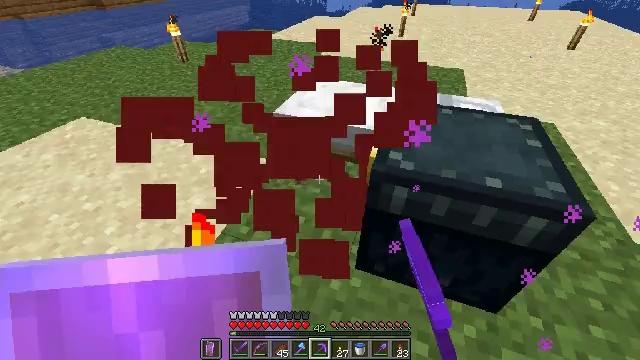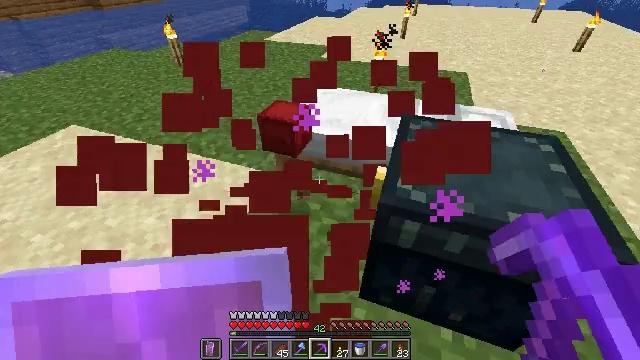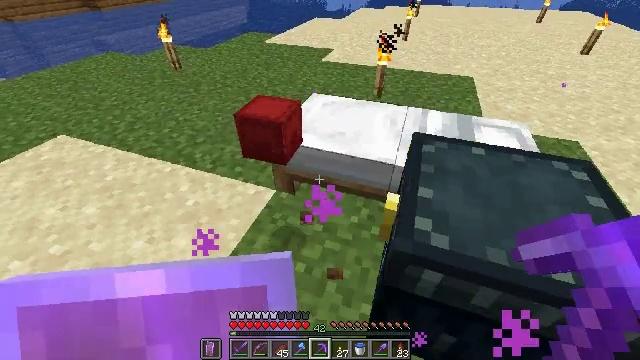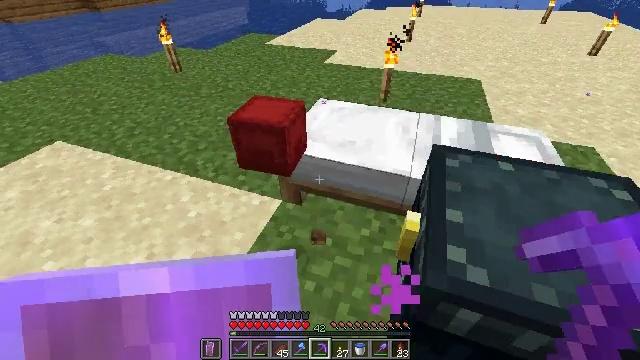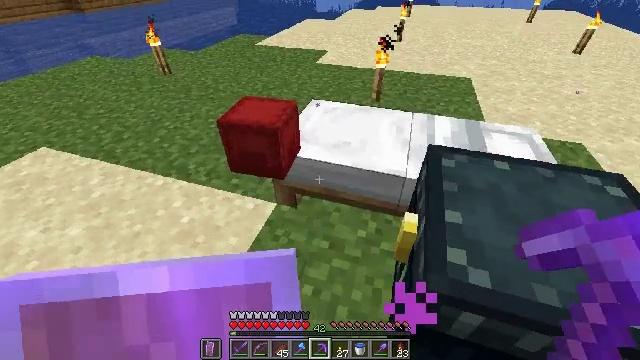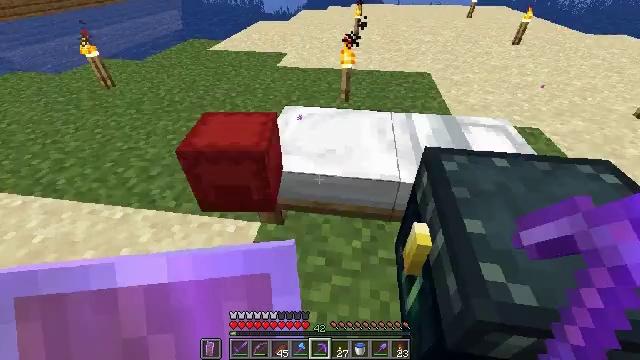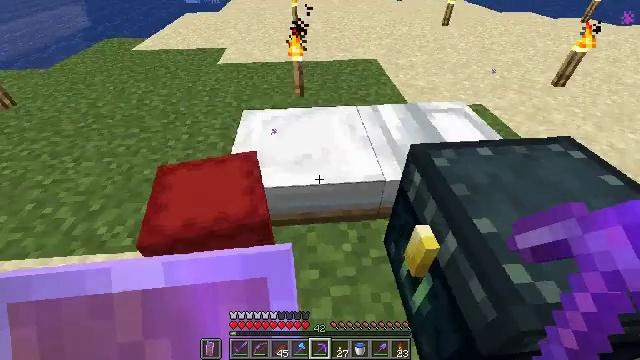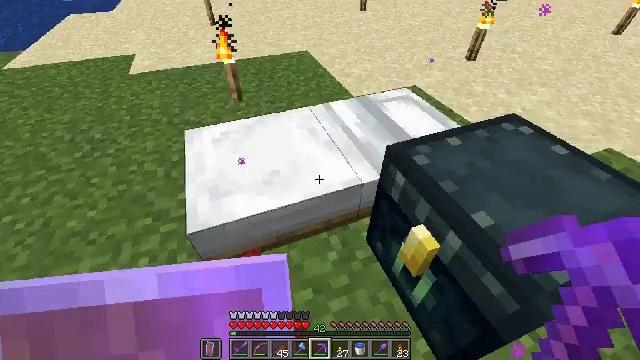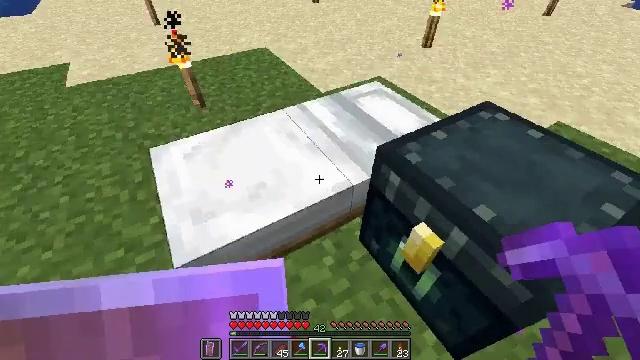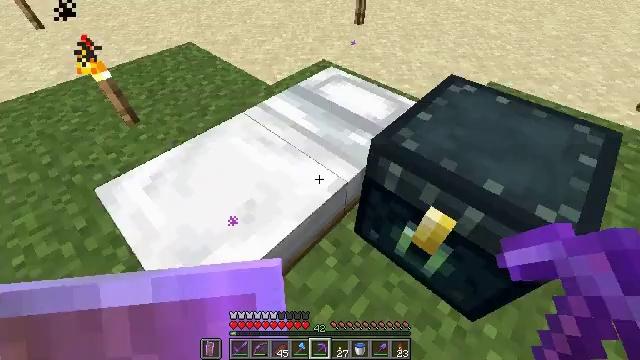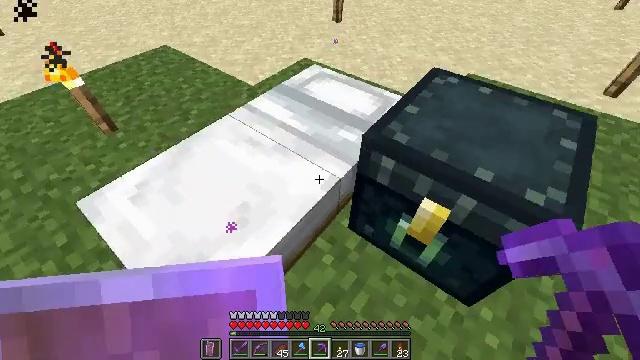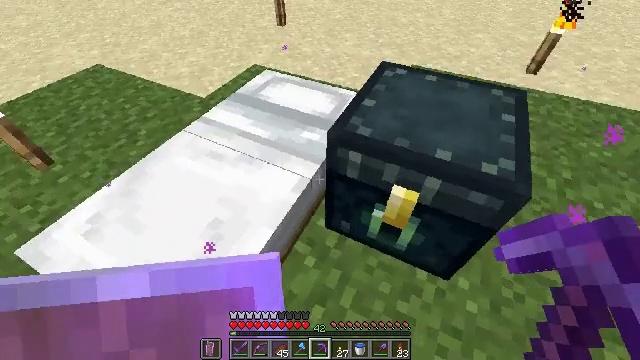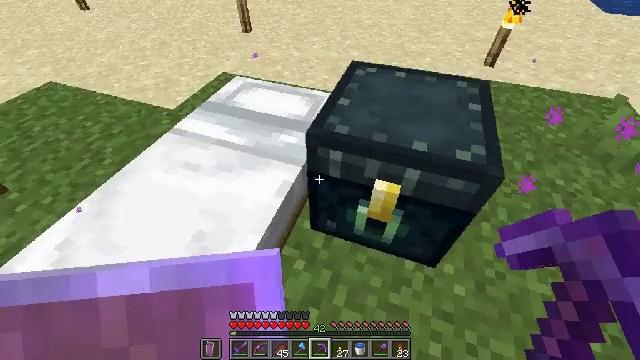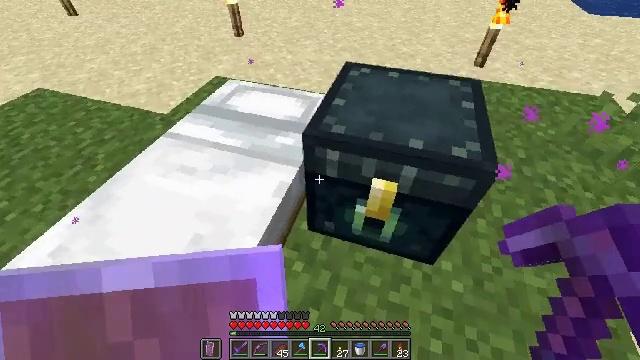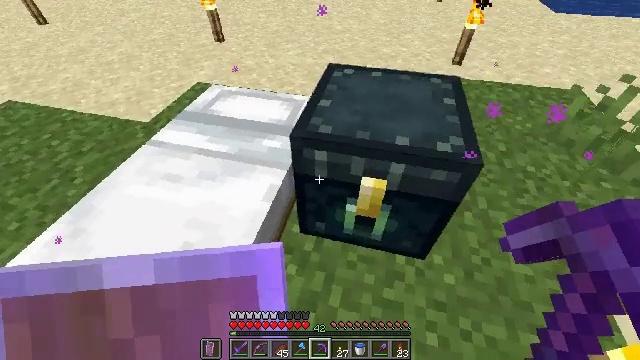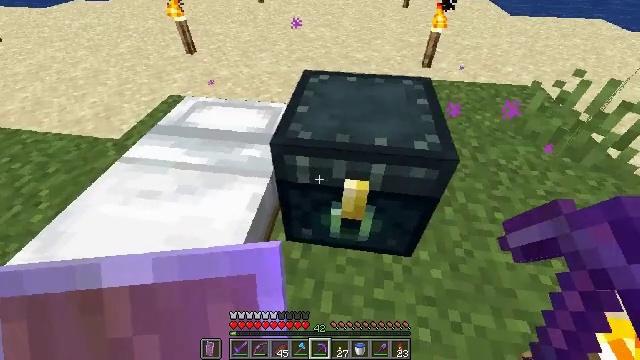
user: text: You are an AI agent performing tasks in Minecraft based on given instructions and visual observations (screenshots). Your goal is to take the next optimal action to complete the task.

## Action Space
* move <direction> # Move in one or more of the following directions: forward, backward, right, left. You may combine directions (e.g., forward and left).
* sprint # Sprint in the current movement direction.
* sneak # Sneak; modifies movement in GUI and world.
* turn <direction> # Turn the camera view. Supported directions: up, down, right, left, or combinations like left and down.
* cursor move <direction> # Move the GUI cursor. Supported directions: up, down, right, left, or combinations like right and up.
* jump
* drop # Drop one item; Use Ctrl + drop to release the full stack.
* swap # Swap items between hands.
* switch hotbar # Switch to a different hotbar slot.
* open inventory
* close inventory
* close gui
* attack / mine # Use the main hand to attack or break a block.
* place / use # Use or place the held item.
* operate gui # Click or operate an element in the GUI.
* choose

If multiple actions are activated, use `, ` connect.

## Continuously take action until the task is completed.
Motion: motion action
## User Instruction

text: Remove the white bed from its place.
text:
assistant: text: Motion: move forward
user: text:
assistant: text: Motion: move forward
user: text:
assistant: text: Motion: move forward and move left
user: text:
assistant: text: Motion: move forward and move left, turn right
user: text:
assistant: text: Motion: move forward and move left, turn right
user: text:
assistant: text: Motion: move forward and move left, turn right and down
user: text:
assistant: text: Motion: move forward and move left, turn right and down
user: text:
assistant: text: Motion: move forward and move left, turn right and down
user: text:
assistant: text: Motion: turn right and down
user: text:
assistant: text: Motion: turn right
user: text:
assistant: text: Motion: turn right
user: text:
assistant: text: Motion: turn right
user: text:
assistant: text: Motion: turn right
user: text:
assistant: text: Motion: turn right
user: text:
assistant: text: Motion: turn right and up
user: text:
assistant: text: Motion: turn right and up
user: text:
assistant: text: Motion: no_op
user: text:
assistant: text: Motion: turn left
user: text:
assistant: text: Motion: no_op
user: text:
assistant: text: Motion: no_op
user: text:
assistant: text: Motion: turn right
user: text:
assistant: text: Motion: turn right
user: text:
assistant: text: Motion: no_op
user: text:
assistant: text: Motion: no_op
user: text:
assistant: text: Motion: no_op
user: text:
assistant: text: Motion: turn left and up
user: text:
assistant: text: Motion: turn left
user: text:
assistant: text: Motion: turn left and down
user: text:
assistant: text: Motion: turn left and down
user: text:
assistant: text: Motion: no_op